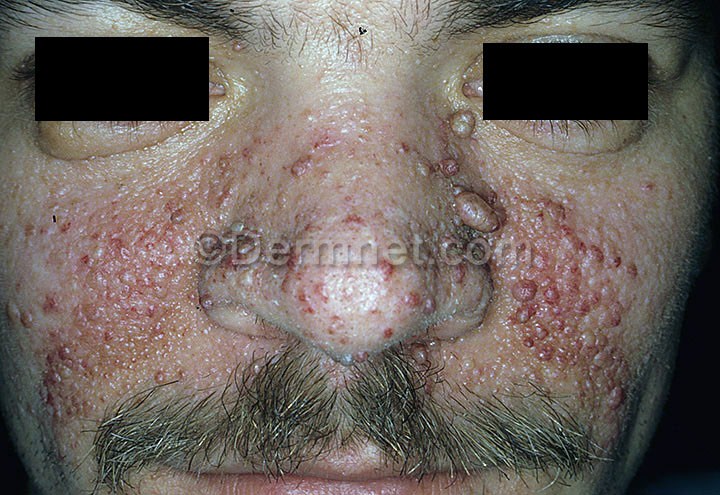
Disease: Systemic Disease